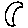
Label: moon